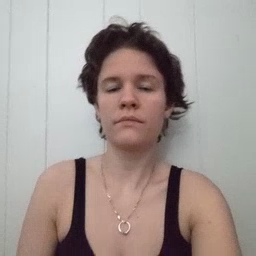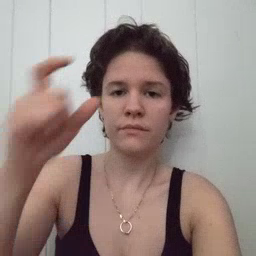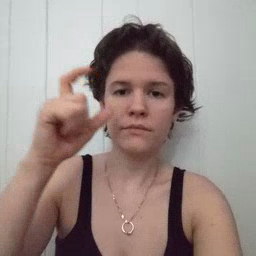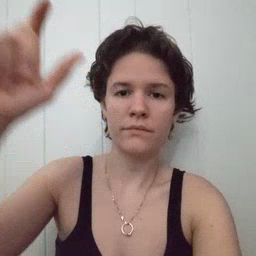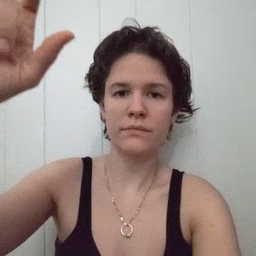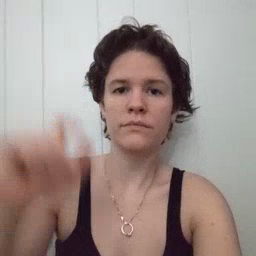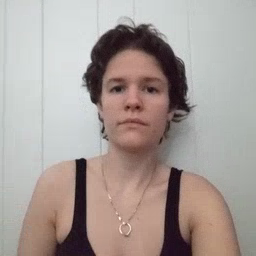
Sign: moon